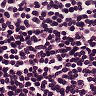
Metastatic tissue present: no